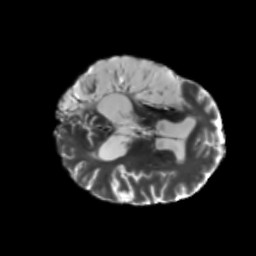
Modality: T2w
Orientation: axial
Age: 51
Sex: male
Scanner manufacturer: siemens
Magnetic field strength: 3 T
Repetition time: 5.47 s
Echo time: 0.0854 s